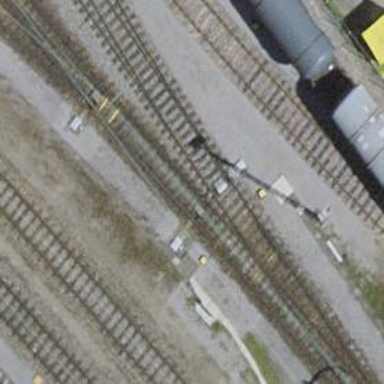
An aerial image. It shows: Railway switch.